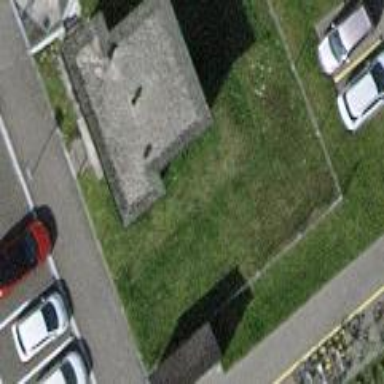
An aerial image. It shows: Shed building.